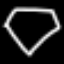
Label: diamond